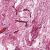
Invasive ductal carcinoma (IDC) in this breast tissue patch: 0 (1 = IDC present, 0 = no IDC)